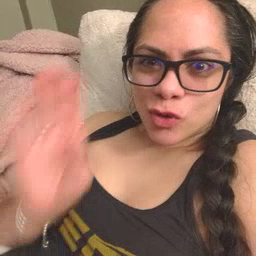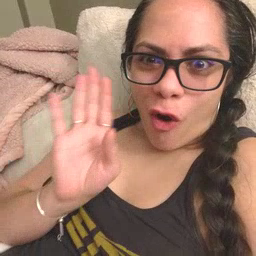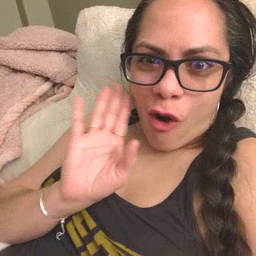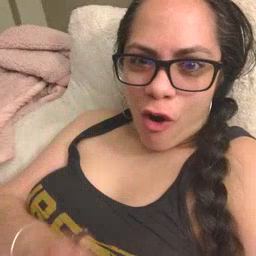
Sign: dog